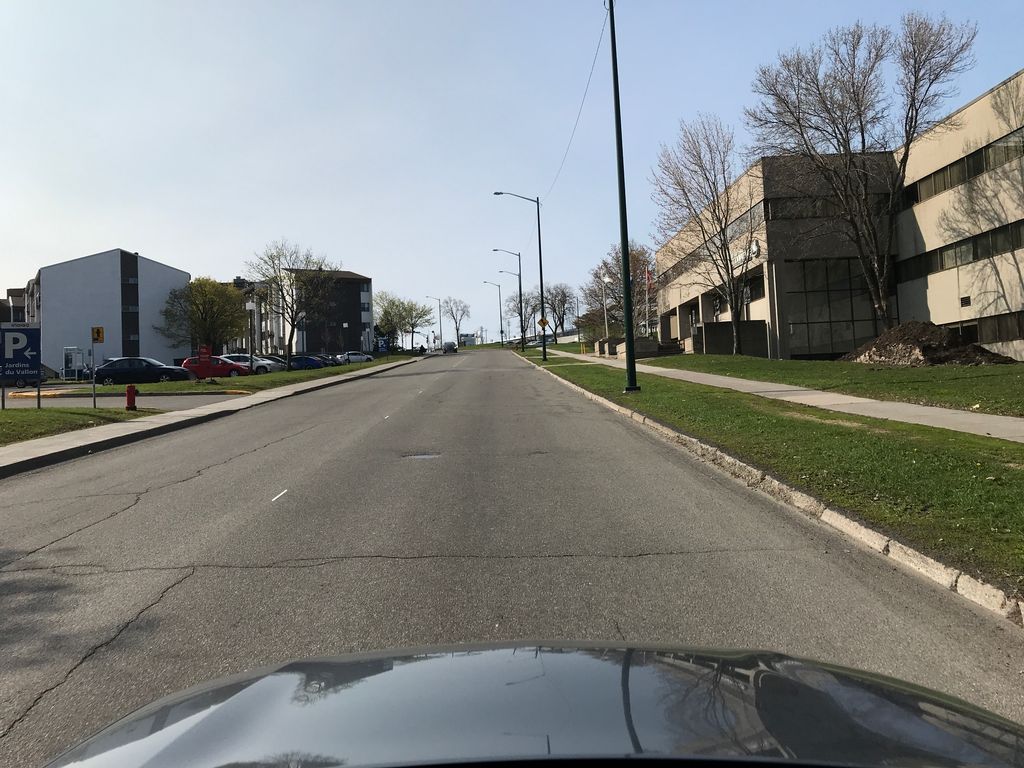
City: quebec_city